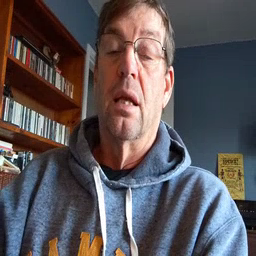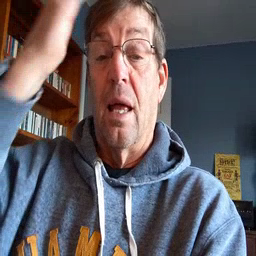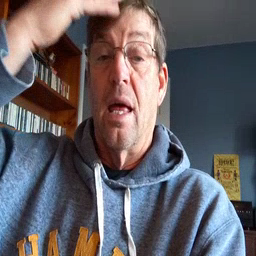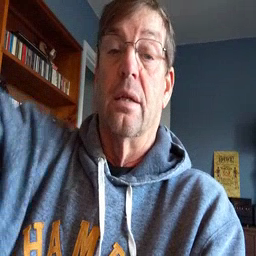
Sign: hat